Question: I'm having trouble with designing a class which exposes its actions through callbacks. Yes my approach works for me but also seems too complex.
To illustrate the problem I've drawn the following picture. I hope it is useful for you to understand the class/model.

In my approach, I use some arrays holding user defined callback functions.
'''
....
rocket.prototype.on = function(eventName, userFunction) {
this.callbacks[eventName].push(userFunction);
}
rocket.prototype.beforeLunch = function(){
userFunctions = this.callbacks['beforeLunch']
for(var i in userFunctions)
userFunctions[i](); // calling the user function
}
rocket.prototype.lunch = function() {
this.beforeLunch();
...
}
....
var myRocket = new Rocket();
myRocket.on('beforeLunch', function() {
// do some work
console.log('the newspaper guys are taking pictures of the rocket');
});
myRocket.on('beforeLunch', function() {
// do some work
console.log('some engineers are making last checks ');
});
'''
I'm wondering what the most used approach is. I guess I could use promises or other libraries to make this implementation more understandable. In this slide using callbacks is considered evil. <URL>
So, should I use a library such as promise or continue and enhance my approach?
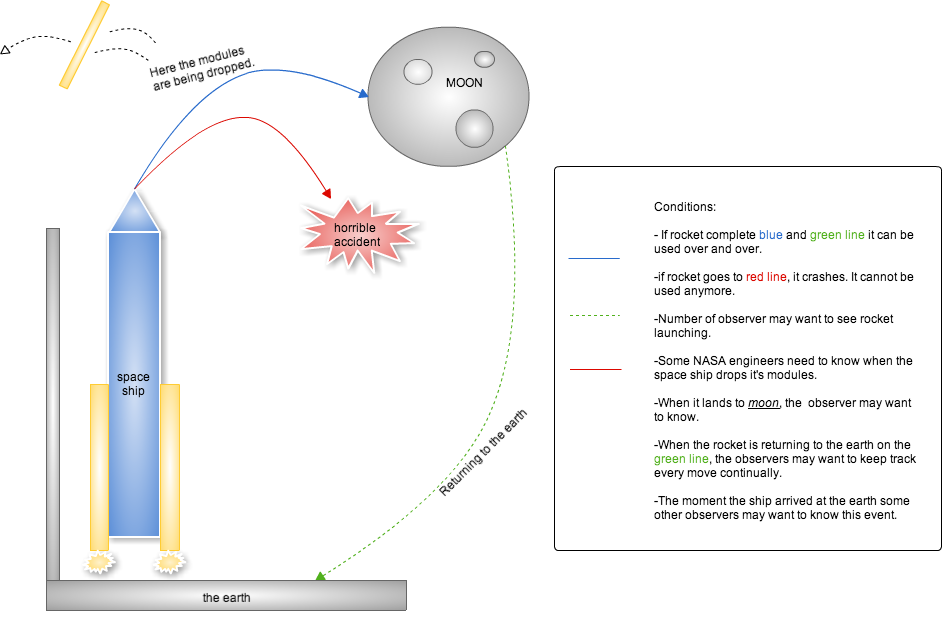
Answer: '''
var Rocket = function () {
this.timer = null;
this.velocity = 200;
this.heightMoon = 5000;
this.goingToMoon = true;
this.rocketStatus = {
velocity: null,
height: 0,
status: null
};
this.listener = {
};
}
Rocket.prototype.report = function () {
for (var i in this.rocketStatus) {
console.log(this.rocketStatus[i]);
};
};
Rocket.prototype.on = function (name,cb) {
if (this.listener[name]){
this.listener[name].push(cb);
}else{
this.listener[name] = new Array(cb);
}
};
Rocket.prototype.initListener = function (name) {
if (this.listener[name]) {
for (var i = 0; i < this.listener[name].length; i++) {
this.listener[name][i]();
}
return true;
}else{
return false;
};
}
Rocket.prototype.launch = function () {
this.initListener("beforeLaunch");
this.rocketStatus.status = "Launching";
this.move();
this.initListener("afterLaunch");
}
Rocket.prototype.move = function () {
var that = this;
that.initListener("beforeMove");
if (that.goingToMoon) {
that.rocketStatus.height += that.velocity;
}else{
that.rocketStatus.height -= that.velocity;
};
that.rocketStatus.velocity = that.velocity;
if (that.velocity != 0) {
that.rocketStatus.status = "moving";
}else{
that.rocketStatus.status = "not moving";
};
if (that.velocity >= 600){
that.crash();
return;
}
if (that.rocketStatus.height == 2000 && that.goingToMoon)
that.leaveModules();
if (that.rocketStatus.height == that.heightMoon)
that.landToMoon();
if (that.rocketStatus.height == 0 && !that.goingToMoon){
that.landToEarth();
return;
}
that.report();
that.initListener("afterMove");
that.timer = setTimeout(function () {
that.move();
},1000)
}
Rocket.prototype.stop = function () {
clearTimeout(this.timer);
this.initListener("beforeStop");
this.velocity = 0;
this.rocketStatus.status = "Stopped";
console.log(this.rocketStatus.status)
this.initListener("afterStop");
return true;
}
Rocket.prototype.crash = function () {
this.initListener("beforeCrash");
this.rocketStatus.status = "Crashed!";
this.report();
this.stop();
this.initListener("afterCrash");
}
Rocket.prototype.leaveModules = function () {
this.initListener("beforeModules");
this.rocketStatus.status = "Leaving Modules";
this.initListener("afterModules");
}
Rocket.prototype.landToMoon = function () {
this.initListener("beforeLandToMoon");
this.rocketStatus.status = "Landing to Moon";
this.goingToMoon = false;
this.initListener("afterLandToMoon");
}
Rocket.prototype.landToEarth = function () {
this.initListener("beforeLandToEarth");
this.stop();
this.rocketStatus.status = "Landing to Earth";
this.initListener("afterLandToEarth");
}
Rocket.prototype.relaunch = function () {
this.initListener("beforeRelaunch");
this.timer = null;
this.velocity = 200;
this.heightMoon = 5000;
this.goingToMoon = true;
this.rocketStatus = {
velocity: 200,
height: 0,
status: "relaunch"
};
this.launch();
this.initListener("afterRelaunch");
}
'''
init;
'''
var rocket = new Rocket();
rocket.on("afterLaunch", function () {console.log("launch1")})
rocket.on("afterLandToMoon", function () {console.log("land1")})
rocket.on("beforeLandToEarth", function () {console.log("land2")})
rocket.on("afterMove", function () {console.log("move1")})
rocket.on("beforeLaunch", function () {console.log("launch2")})
rocket.launch();
'''
You can add any function before or after any event.
This is my solution for this kinda problem. I am not using any special methods anything. I was just wonder is there any good practise for this like problems. I dig some promise,deferred but i just can't able to to this. Any ideas ?